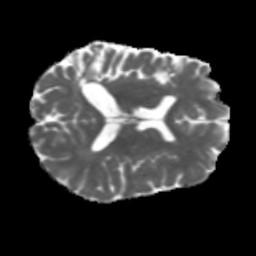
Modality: MD
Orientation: axial
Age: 42
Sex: male
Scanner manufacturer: siemens
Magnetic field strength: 3 T
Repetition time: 5.47 s
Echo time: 0.0854 s